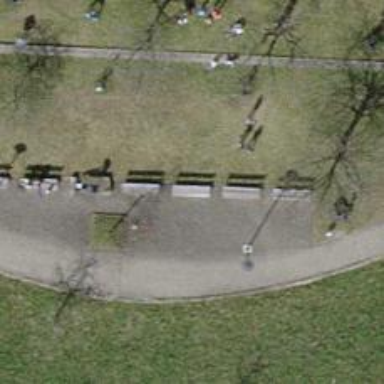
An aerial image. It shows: Brown bench.